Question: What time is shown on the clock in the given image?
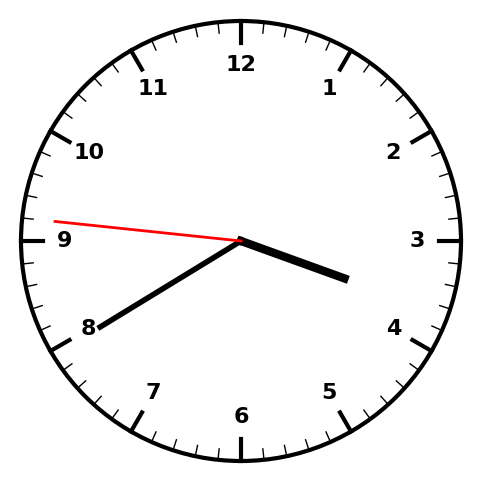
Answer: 03:39:46